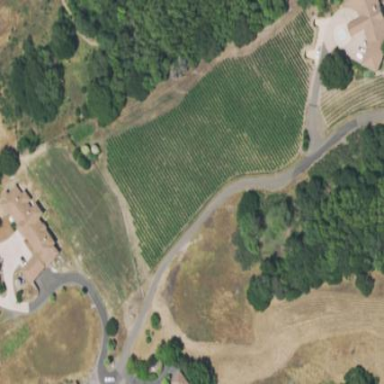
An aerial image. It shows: Vineyard growing grapes.